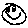
Label: smiley face